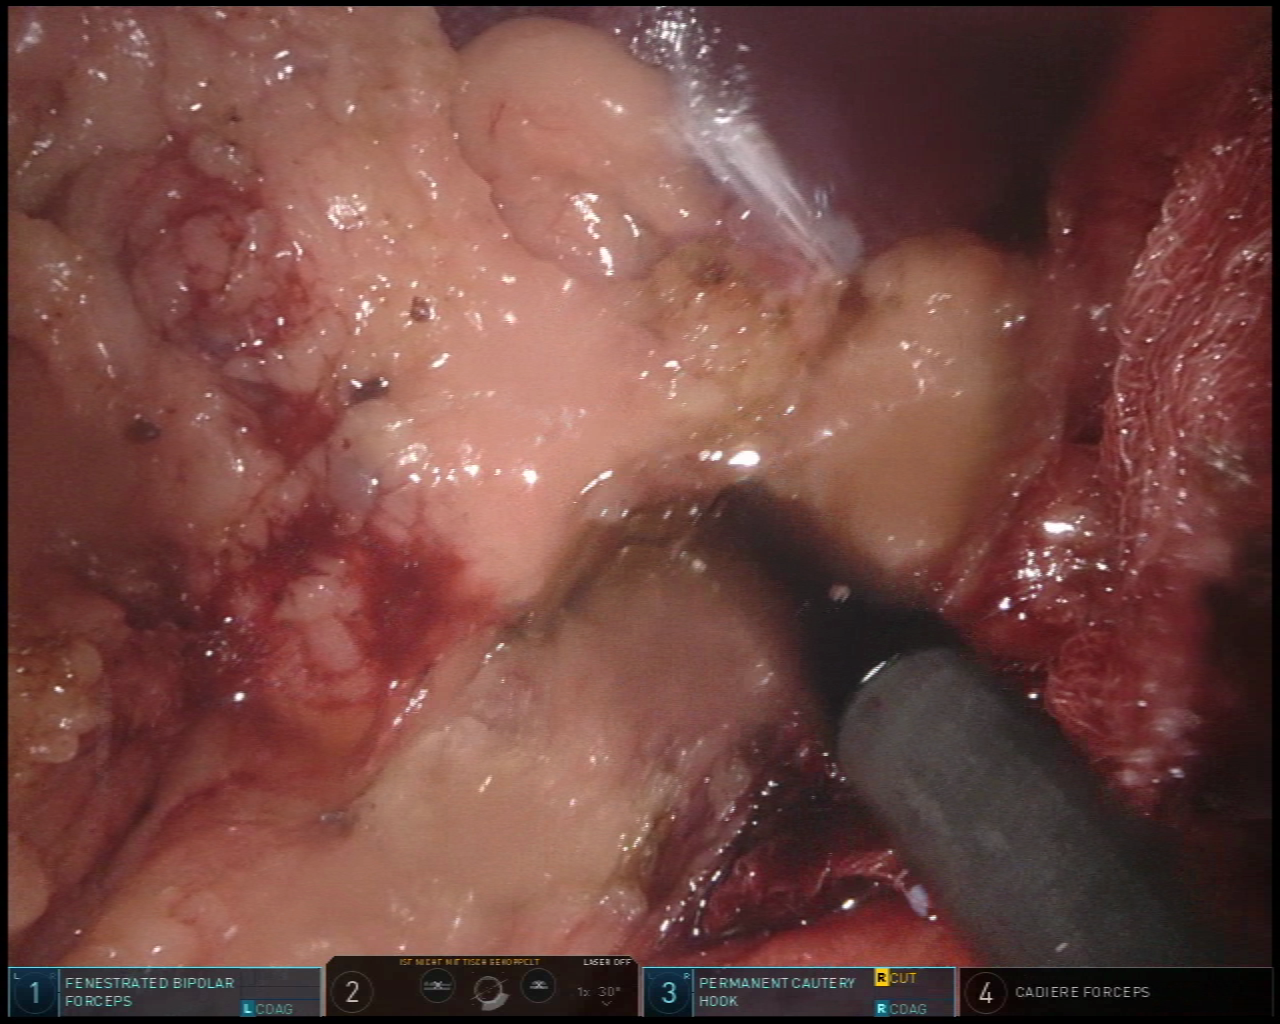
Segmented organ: spleen
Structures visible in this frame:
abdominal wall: no
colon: no
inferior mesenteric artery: no
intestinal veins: no
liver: no
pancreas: no
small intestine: no
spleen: yes
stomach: no
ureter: no
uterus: no
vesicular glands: no